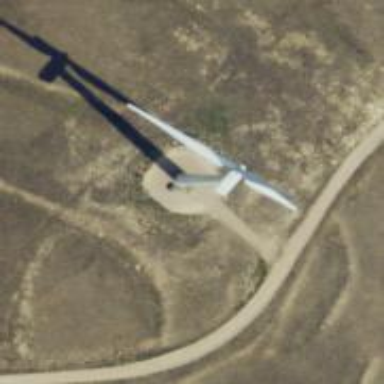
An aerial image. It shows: Wind power generator with wind turbines.